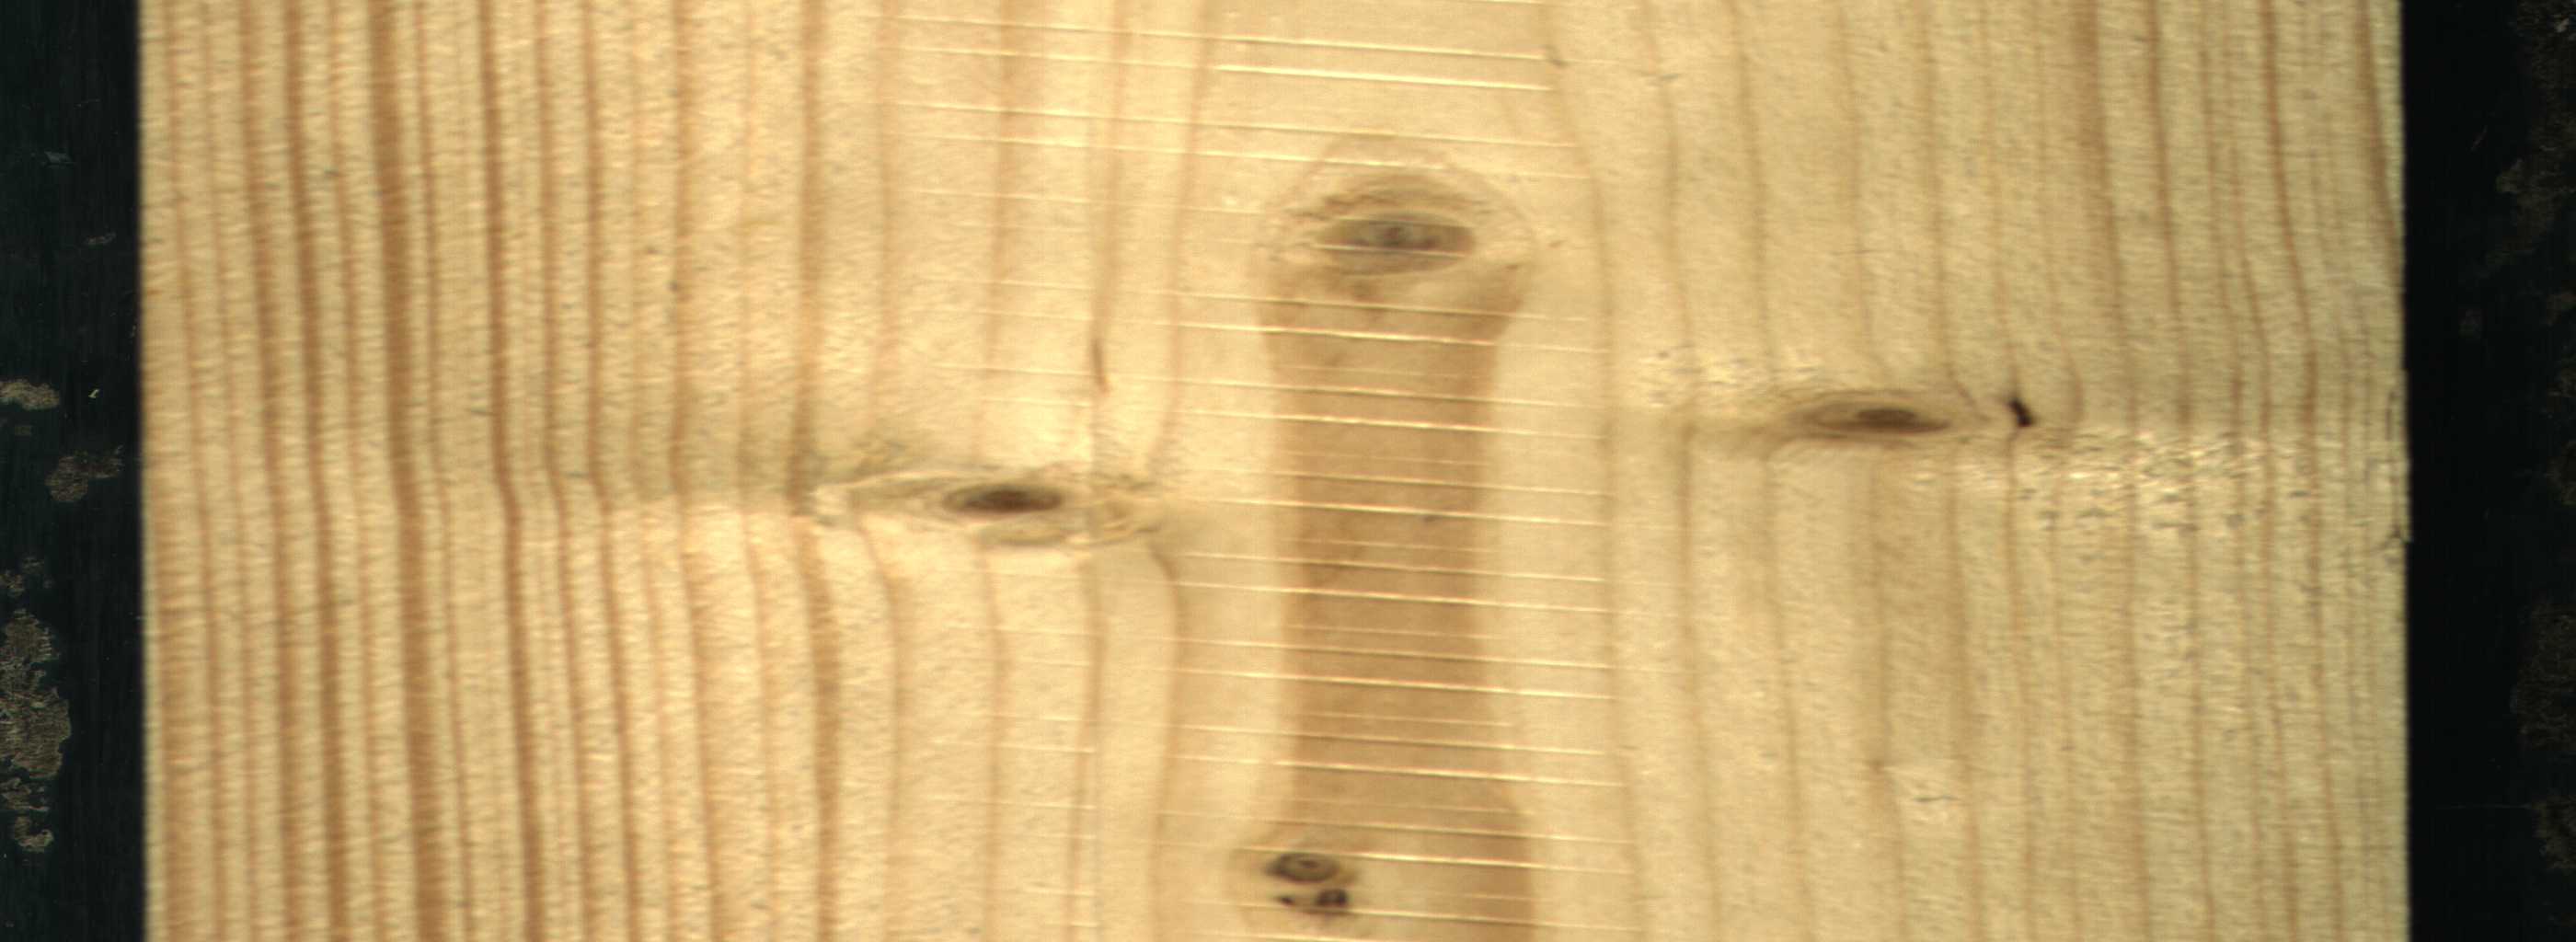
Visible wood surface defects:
resin
Live_Knot
Live_Knot
Live_Knot
Live_Knot